Question: I'm using the <URL> in the latest version.
I have a tree to which I add, rename and remove nodes by buttons.
On Firefox and Chrome there is no problem, but on IE there are two problems when the buttons are clicked fast one by one.
When the Add group button is clicked, then nodes are visible in the tree, but not for all nodes their text is displayed.
With the Rename node button is clicked on node few times one by one, then node loses the selected to edit text.
Simple code to reproduction:
'''
.
'''
<URL>
That'a how it looks like on my IE11:

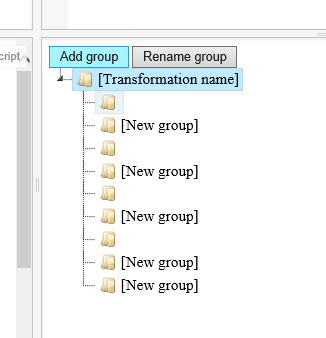
Answer: The plugin author fixed this issue: <URL>